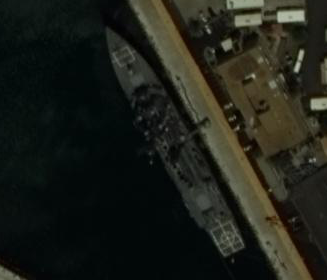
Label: Arleigh_Burke-class_destroyer